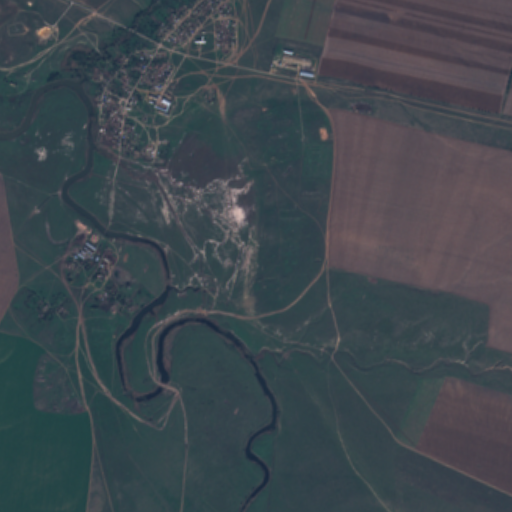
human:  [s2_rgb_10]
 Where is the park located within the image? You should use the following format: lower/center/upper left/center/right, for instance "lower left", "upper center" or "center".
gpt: The park is located in the upper center of the image.
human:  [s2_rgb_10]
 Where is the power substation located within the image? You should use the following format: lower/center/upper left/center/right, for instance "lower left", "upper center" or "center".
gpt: The power substation is located in the upper left of the image.
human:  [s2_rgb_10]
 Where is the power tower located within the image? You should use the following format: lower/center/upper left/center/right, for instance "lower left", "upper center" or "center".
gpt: The power tower is located in the upper left of the image.
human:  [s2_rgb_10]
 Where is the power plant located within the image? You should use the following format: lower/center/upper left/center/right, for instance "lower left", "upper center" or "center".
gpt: There is no power plant in the image.